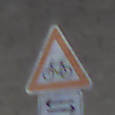
Verkehrszeichen: RadverkehrRechts
Zusatzzeichen unten: RichtungsangabeDurchPfeile7
Umgebung: Outdoor, Nature
Tageszeit: SunriseSunset
Wetter: PartlyCloudy
Licht: Natural
Jahreszeit: NotSpecified
Kontrast: HighContrast